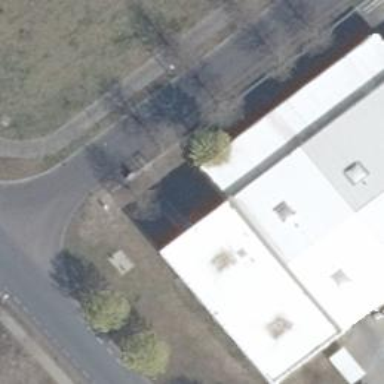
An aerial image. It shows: Industrial building with flat white roof.